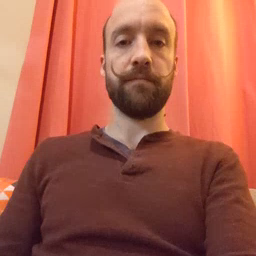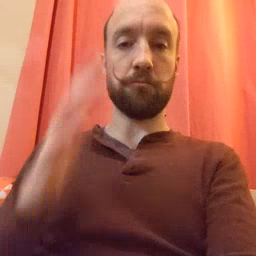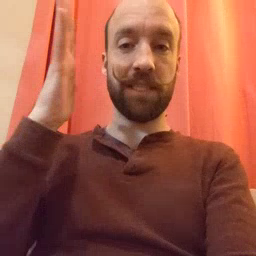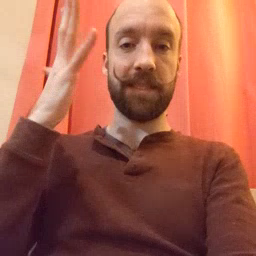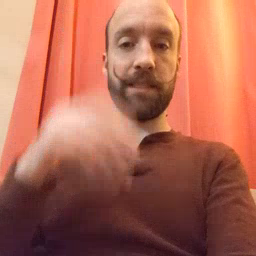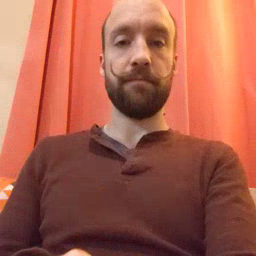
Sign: tree